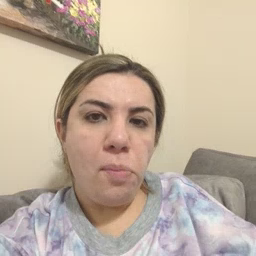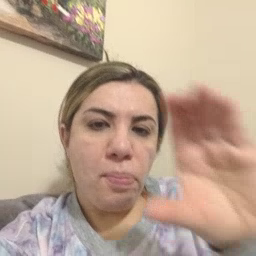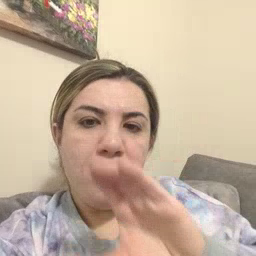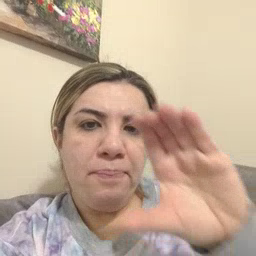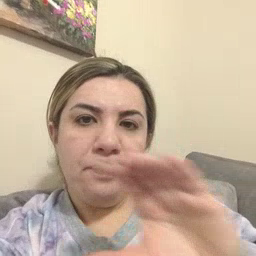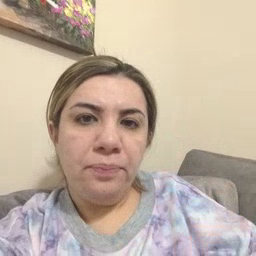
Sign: chocolate